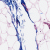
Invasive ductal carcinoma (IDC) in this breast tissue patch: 0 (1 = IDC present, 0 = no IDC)